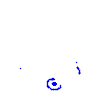
Particle: electron